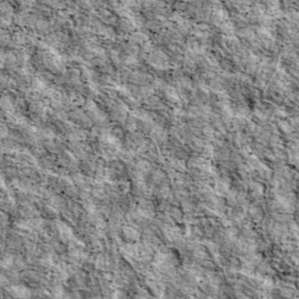
Label: non_frost